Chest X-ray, PA view. Patient: 30 years old, sex M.
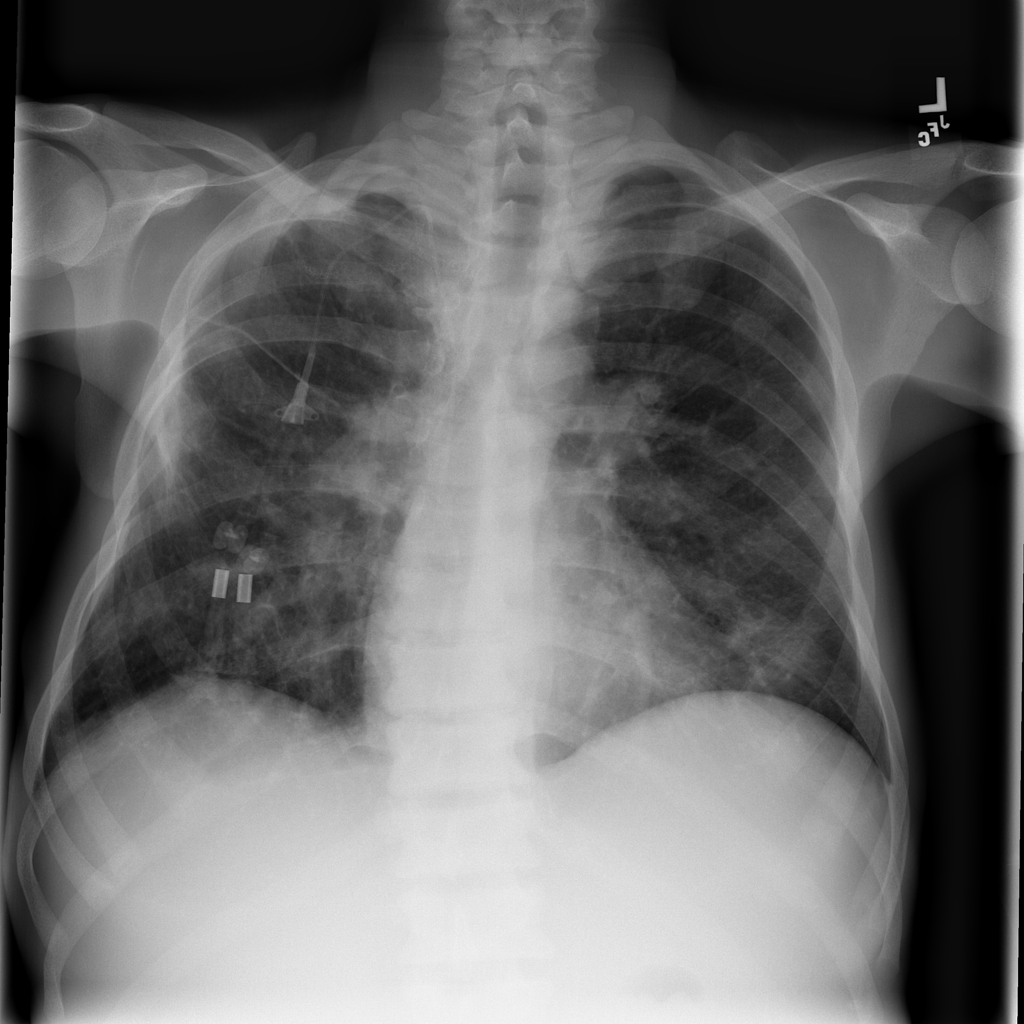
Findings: Atelectasis